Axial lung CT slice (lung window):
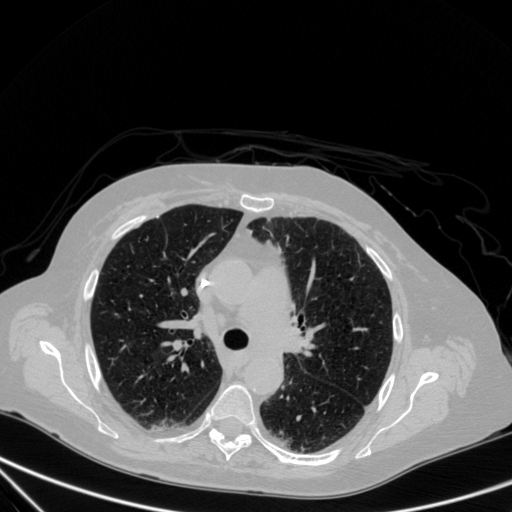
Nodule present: no